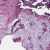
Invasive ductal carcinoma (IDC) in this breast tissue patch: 1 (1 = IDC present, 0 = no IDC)